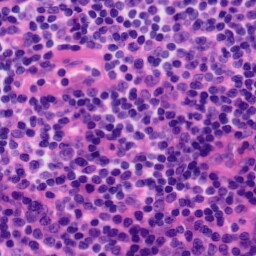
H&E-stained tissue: Tonsil